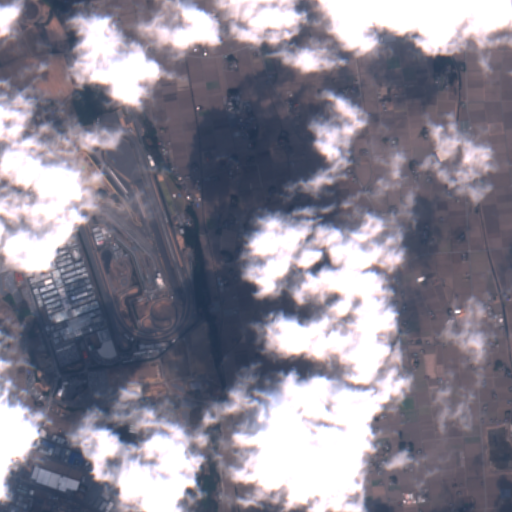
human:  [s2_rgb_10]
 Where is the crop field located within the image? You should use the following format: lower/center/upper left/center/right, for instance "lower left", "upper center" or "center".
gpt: The crop field is located in the upper left of the image.
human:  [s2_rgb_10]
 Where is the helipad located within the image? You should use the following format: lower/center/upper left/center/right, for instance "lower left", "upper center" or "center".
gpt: The helipad is located in the upper left of the image.
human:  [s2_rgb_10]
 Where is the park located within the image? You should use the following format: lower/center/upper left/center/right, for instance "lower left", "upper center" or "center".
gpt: The park is located in the lower left of the image.
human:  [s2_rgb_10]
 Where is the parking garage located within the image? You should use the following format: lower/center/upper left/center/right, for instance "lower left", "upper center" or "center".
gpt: The parking garage is located in the center left of the image.
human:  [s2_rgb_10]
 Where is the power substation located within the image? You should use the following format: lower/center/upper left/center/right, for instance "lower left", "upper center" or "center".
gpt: The power substation is located in the lower left of the image.
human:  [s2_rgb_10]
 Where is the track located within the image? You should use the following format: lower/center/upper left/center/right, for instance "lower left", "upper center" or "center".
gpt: The track is located in the upper left of the image.
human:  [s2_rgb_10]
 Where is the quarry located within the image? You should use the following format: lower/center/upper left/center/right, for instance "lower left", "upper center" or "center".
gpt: There is no quarry in the image.